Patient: sex F, age 59
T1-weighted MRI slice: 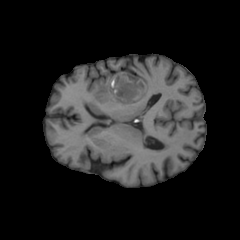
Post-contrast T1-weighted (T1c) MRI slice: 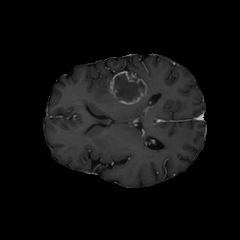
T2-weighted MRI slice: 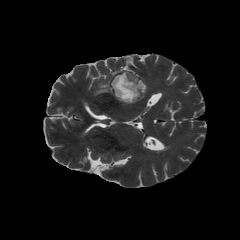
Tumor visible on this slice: yes
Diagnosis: Glioblastoma, IDH-wildtype
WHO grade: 4